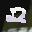
Label: 2